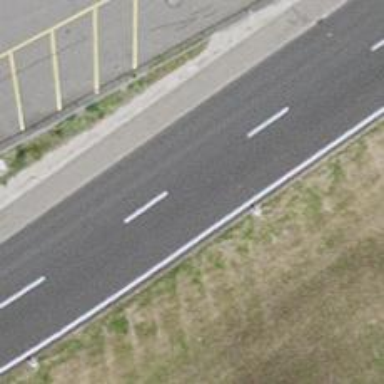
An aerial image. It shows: Secondary road with asphalt surface.